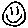
Label: smiley face